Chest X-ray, AP view. Patient: 54 years old, sex M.
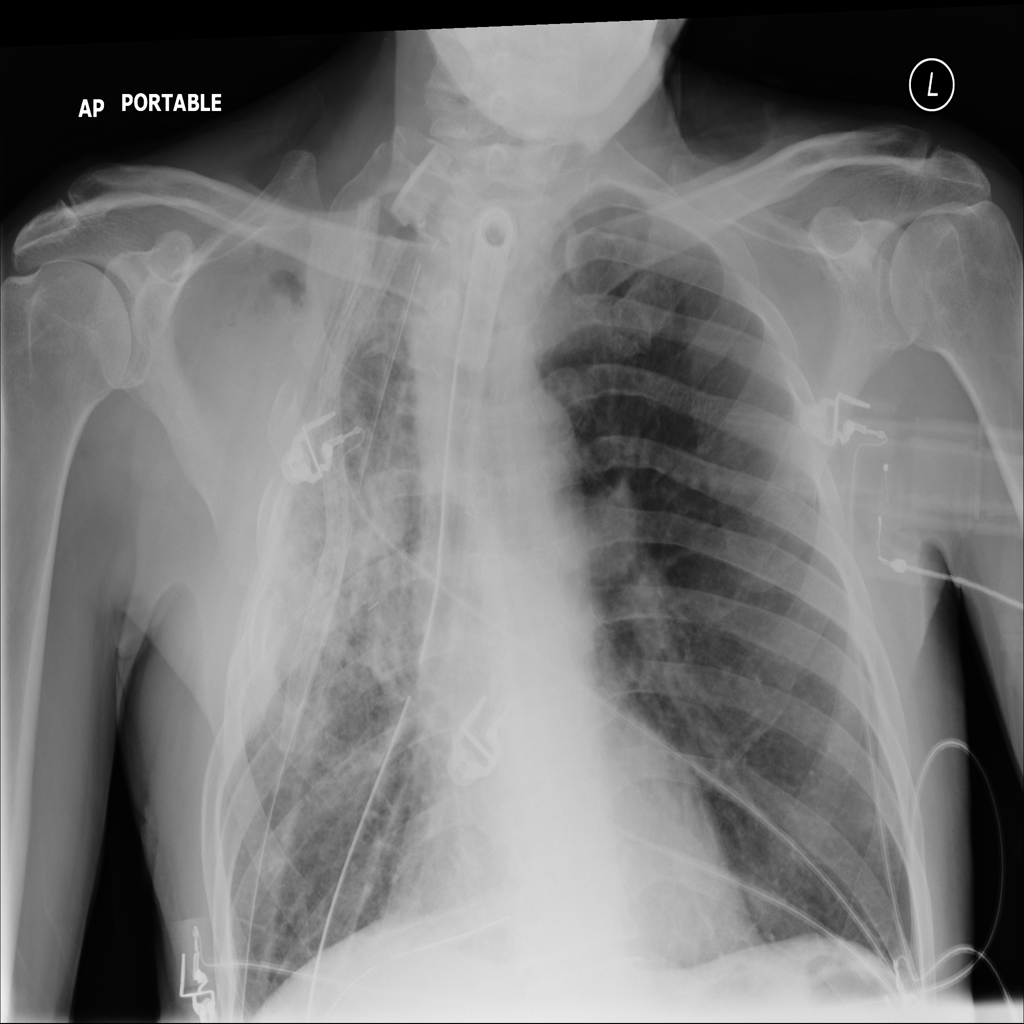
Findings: Emphysema, Infiltration